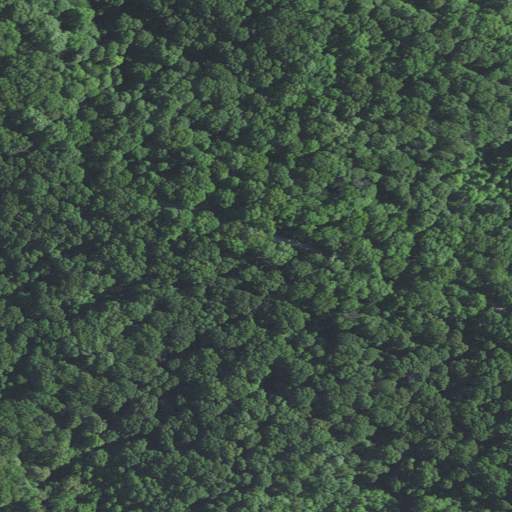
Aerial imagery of ridge(s) in Indiana named Meetinghouse Ridge containing deciduous forest and open development